Interaction volume radius: 5 \u00c5
Interaction volume height: 10 \u00c5
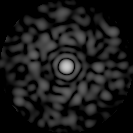
Disorder parameter: 0.8106